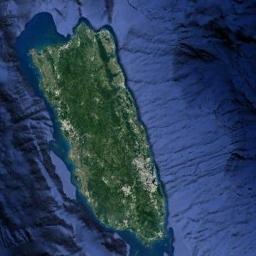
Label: island